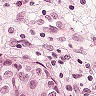
Metastatic tissue present: yes